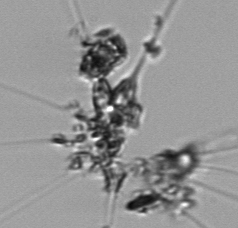
Label: Asterionellopsis_glacialis